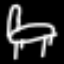
Label: chair